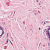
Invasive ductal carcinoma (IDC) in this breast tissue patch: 0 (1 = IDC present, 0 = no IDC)